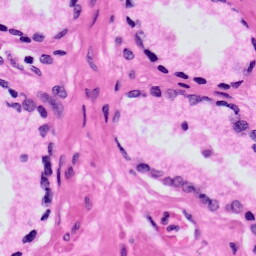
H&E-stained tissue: Prostate